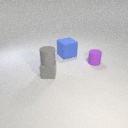
large blue rubber cube behind small purple rubber cylinder